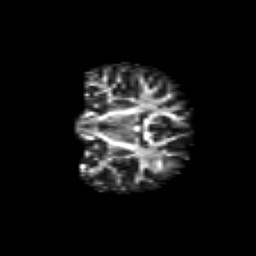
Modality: FA
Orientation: coronal
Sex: female
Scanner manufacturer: siemens
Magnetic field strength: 3 T
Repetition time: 5 s
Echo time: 0.071 s